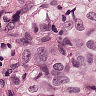
Metastatic tissue present: yes